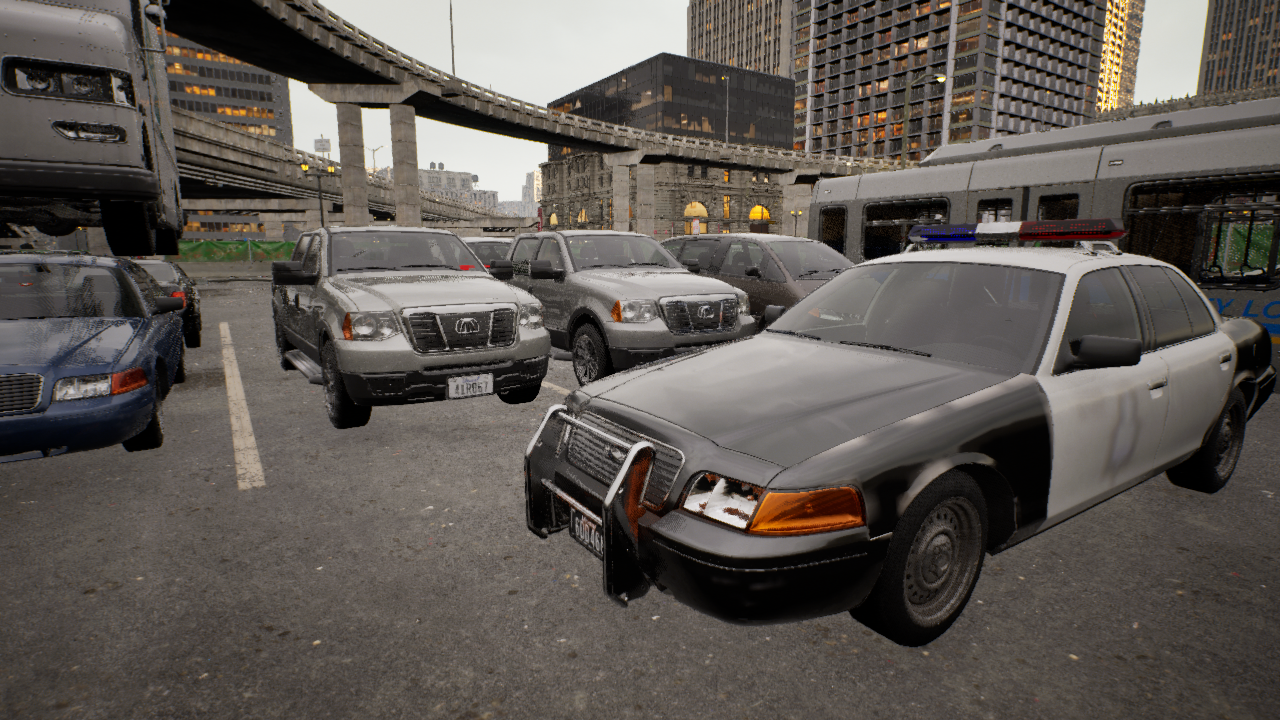
Venue: arterial
Lighting: golden hour
Vehicle rig: sedan